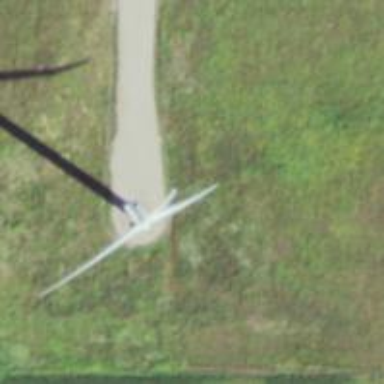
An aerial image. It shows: Wind generator powered by wind. The generator type is horizontal axis and it uses wind turbines.